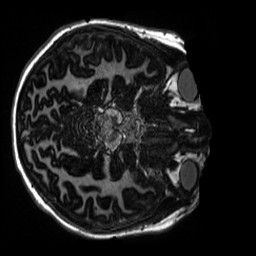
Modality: MP2RAGE
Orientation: axial
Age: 10
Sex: female
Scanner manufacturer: siemens
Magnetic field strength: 3 T
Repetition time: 4 s
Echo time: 0.00303 s